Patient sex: F
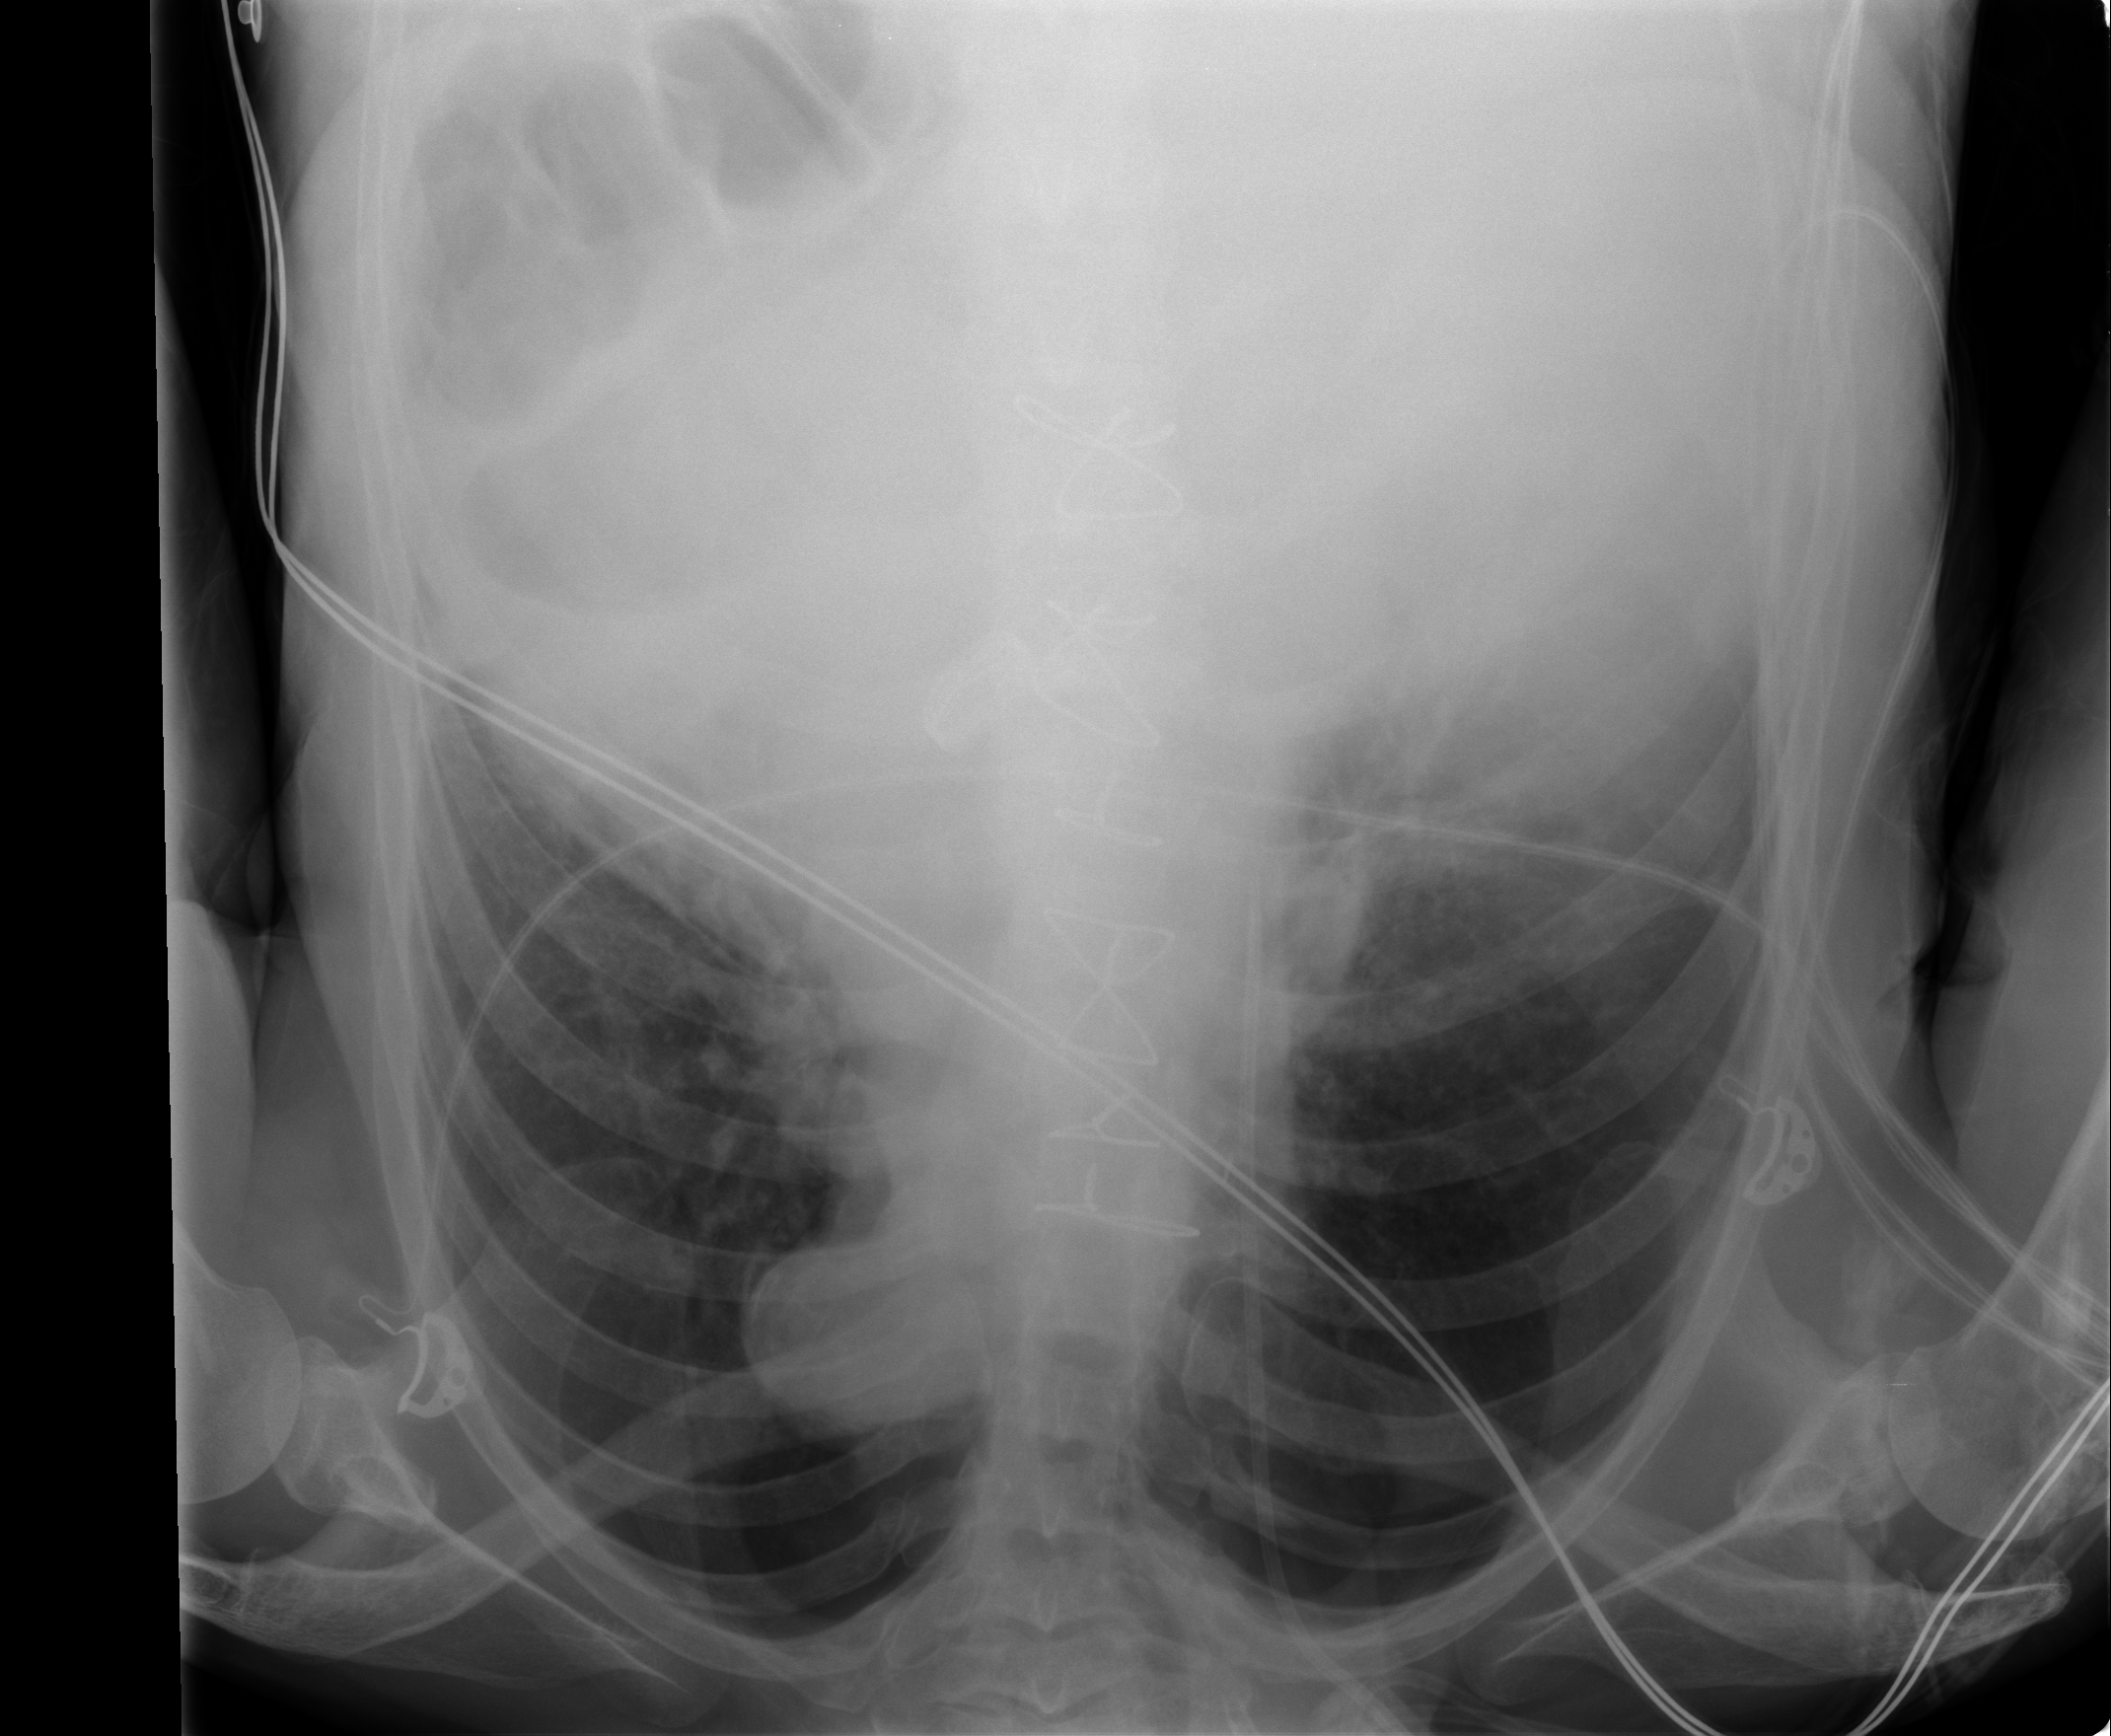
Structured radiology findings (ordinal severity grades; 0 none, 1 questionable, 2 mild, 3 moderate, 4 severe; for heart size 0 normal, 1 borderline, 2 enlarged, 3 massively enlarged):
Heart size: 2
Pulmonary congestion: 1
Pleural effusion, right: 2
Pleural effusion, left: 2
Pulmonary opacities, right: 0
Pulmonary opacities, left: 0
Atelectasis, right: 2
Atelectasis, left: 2